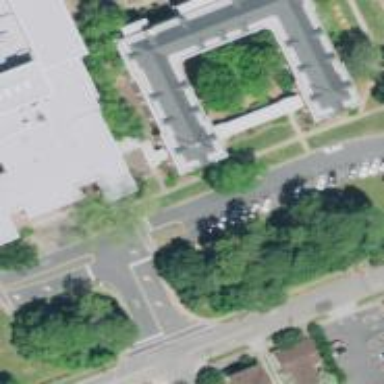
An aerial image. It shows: Dormitory building.